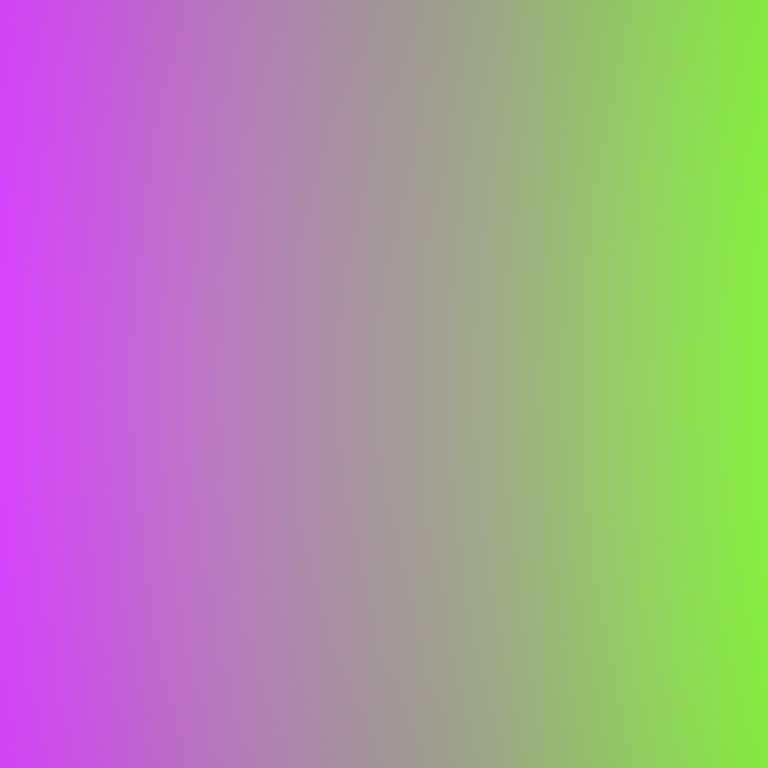
Abstract light effect, smooth gradient from violet to lime green, calm atmosphere, soft blend, no room, no furniture, no objects.